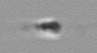
Label: flagellate_morphotype3